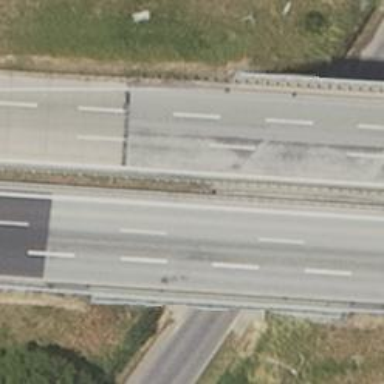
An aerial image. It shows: Asphalt motorway.